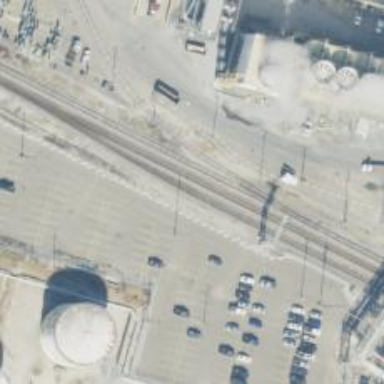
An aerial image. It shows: Railway siding for service.